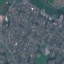
Land use / land cover: Residential